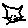
Label: cat